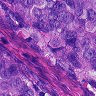
Metastatic tissue present: yes